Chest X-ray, AP view. Patient: 61 years old, sex F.
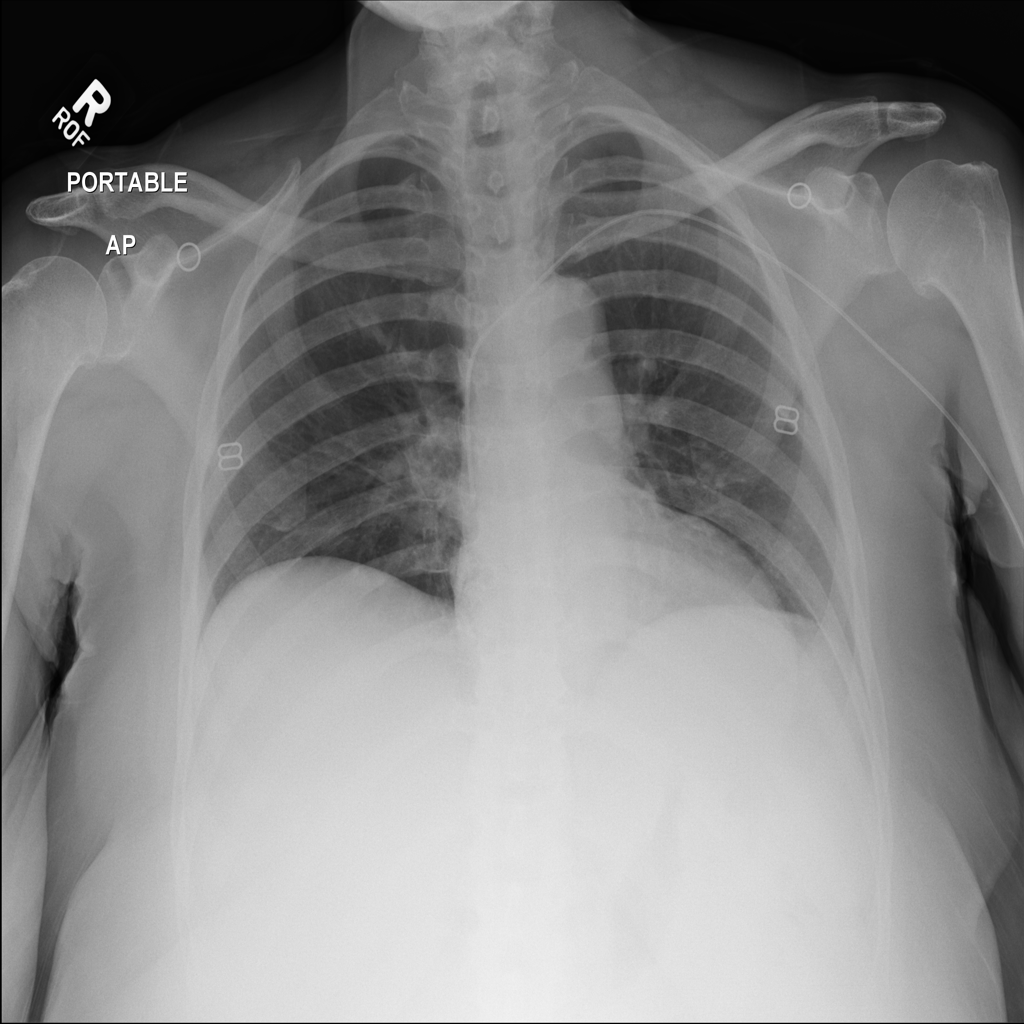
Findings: No Finding